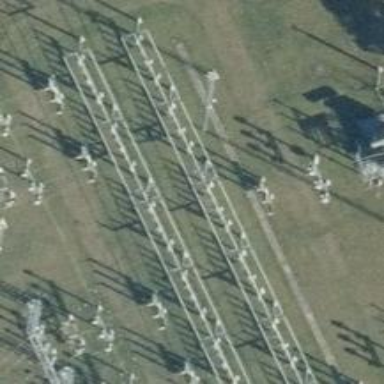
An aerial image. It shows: Power line with 3 cables in bay configuration.